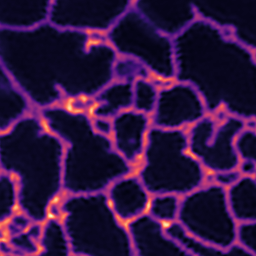
Label: Super-resolution ER image